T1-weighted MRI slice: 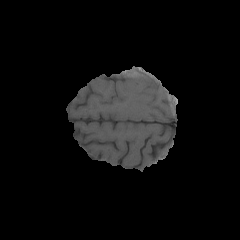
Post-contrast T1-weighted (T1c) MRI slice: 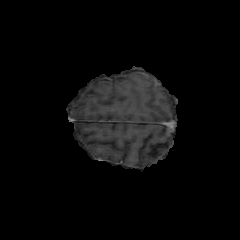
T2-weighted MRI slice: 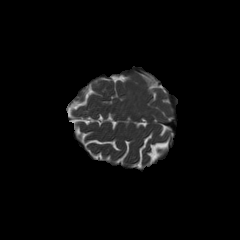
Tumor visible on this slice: yes